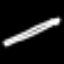
Label: pencil